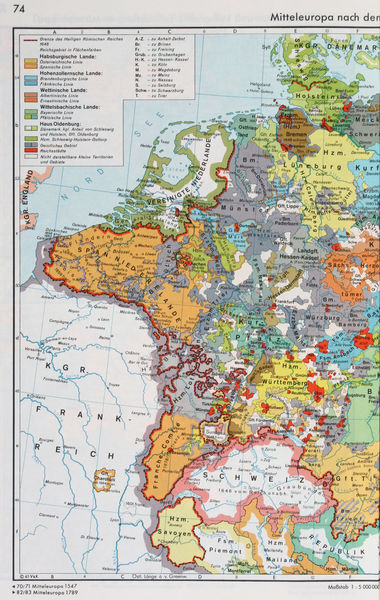
Titel: Mitteleuropa nach dem 30jährigen Krieg (1648)
Institution: (Seriendruck)
Schlagwörter: blau, meer, weiß, gelb, grün, see, ausschnitt, braun, bunt, frankreich, grau, orange, zeichen, rot, geschichte, niederlande, erde, rosa, deutschland, farbig, schrift, farben, lila, violett, detail, ozean, foto, kirchen, punkte, druck, schweiz, seite, karte, landkarte, nordsee, städte, raster, symbole, legende, flüsse, inseln, europa, historisch, norddeutschland, massstab, länder, grenzen, dänemark, staaten, atlas, deutsches reich, norditalien, mitteleuropa, breitengrade, belgien, seitenzahl, deutsches kaiserreich, fleckenteppich, fürstentümer, kleinstaaten, klöster, legnde, dierckes, länderkarte, er, hmittelalter, reichsstädte, herzogtümer, westeuropa, 74